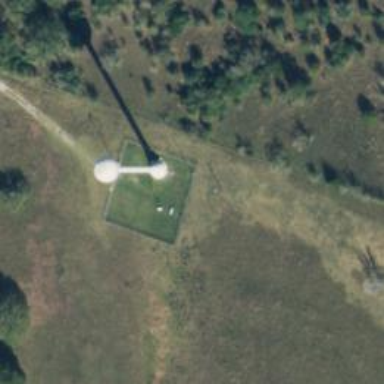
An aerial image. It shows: Water tower that is man-made.